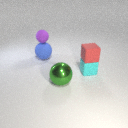
large green metal sphere to the left of small cyan rubber cube